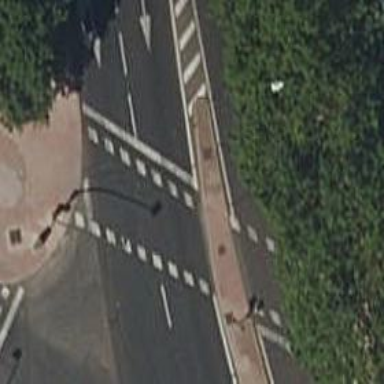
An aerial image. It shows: Crossing with traffic signals.